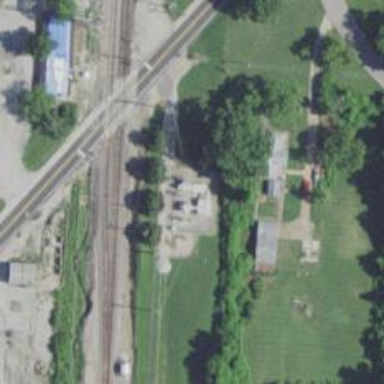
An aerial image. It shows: Substation.